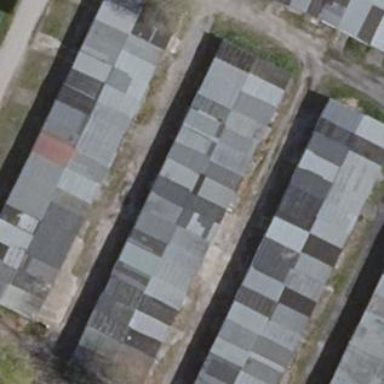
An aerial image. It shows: Group of garages.